Interaction volume radius: 5 \u00c5
Interaction volume height: 15 \u00c5
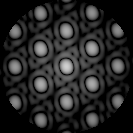
Disorder parameter: 0.00886